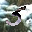
Label: 5